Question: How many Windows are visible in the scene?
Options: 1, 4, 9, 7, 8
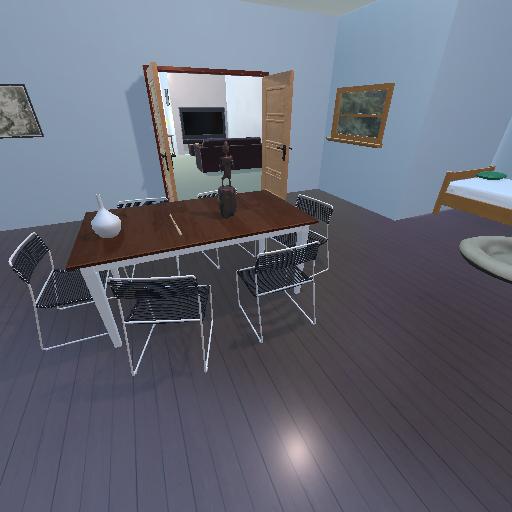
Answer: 1